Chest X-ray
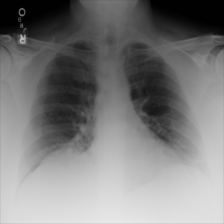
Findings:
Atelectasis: negative
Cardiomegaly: negative
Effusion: negative
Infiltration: negative
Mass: negative
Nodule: negative
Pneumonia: negative
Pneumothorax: negative
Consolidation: negative
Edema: negative
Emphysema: negative
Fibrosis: negative
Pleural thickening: negative
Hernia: negative